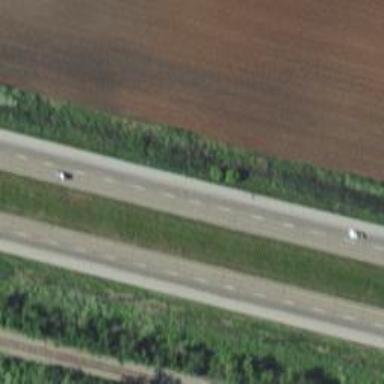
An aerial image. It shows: Trunk highway with expressway features.